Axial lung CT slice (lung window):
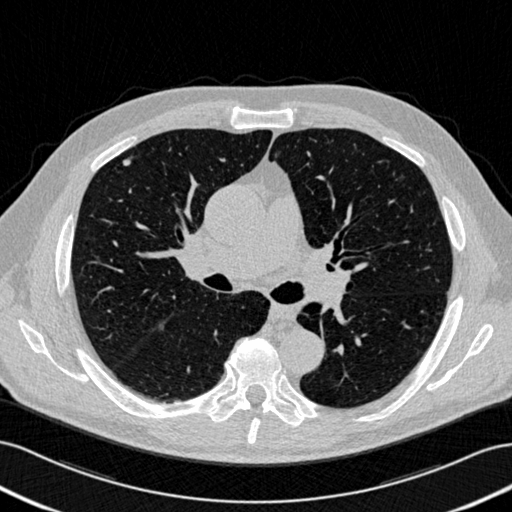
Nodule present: yes
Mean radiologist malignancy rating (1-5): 2.25